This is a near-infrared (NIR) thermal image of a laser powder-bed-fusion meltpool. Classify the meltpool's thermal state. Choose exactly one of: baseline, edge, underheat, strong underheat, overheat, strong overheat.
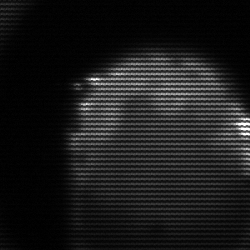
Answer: edge